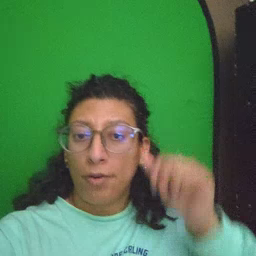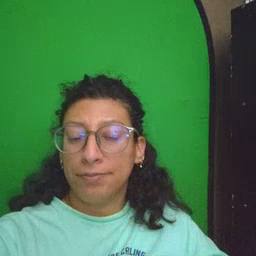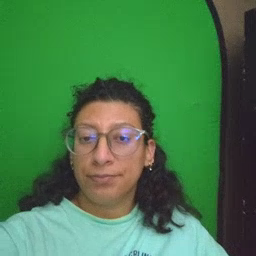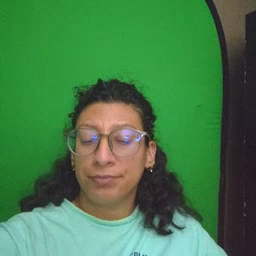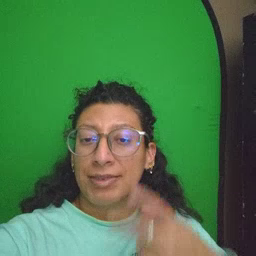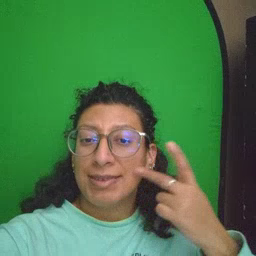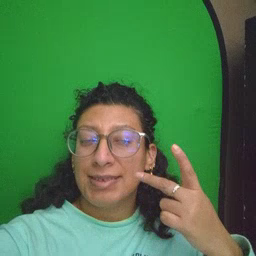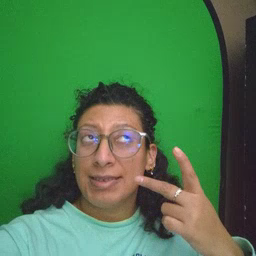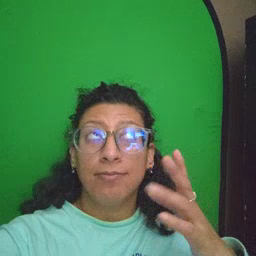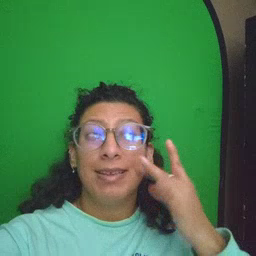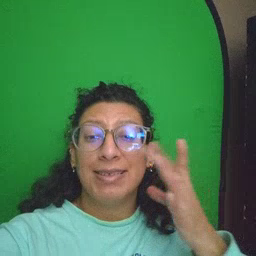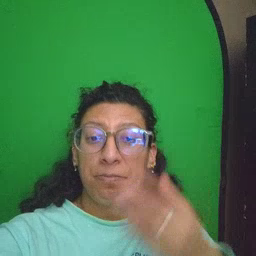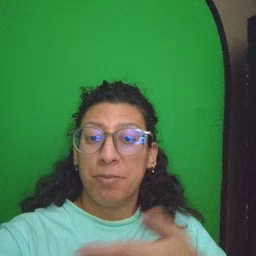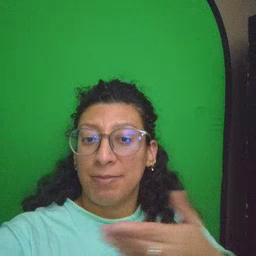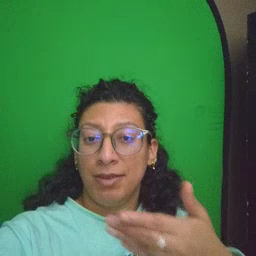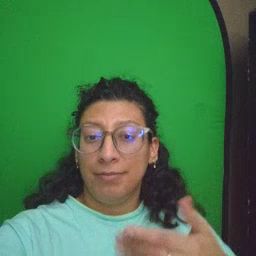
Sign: kitty